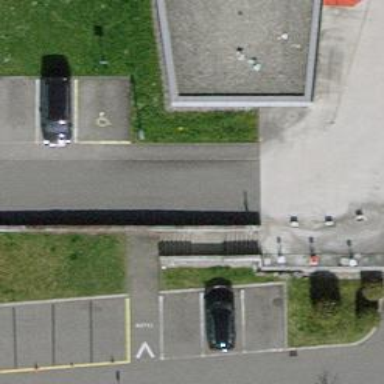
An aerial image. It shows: Set of concrete steps.